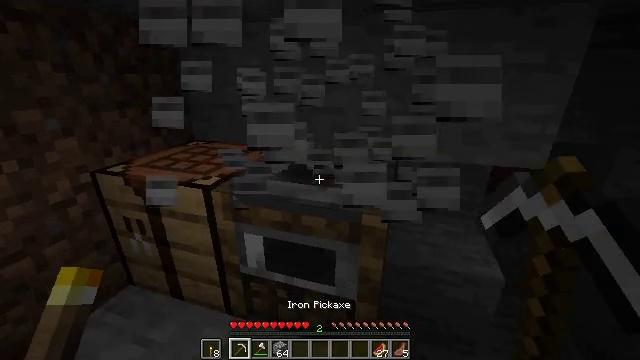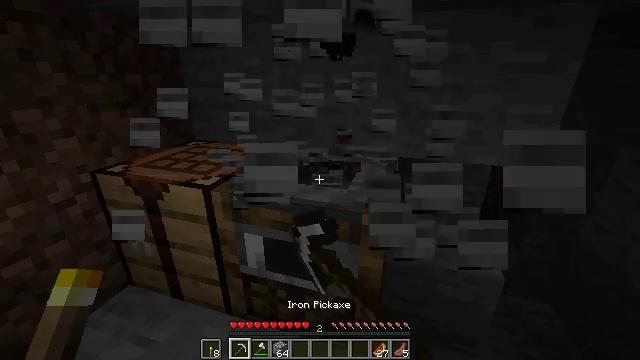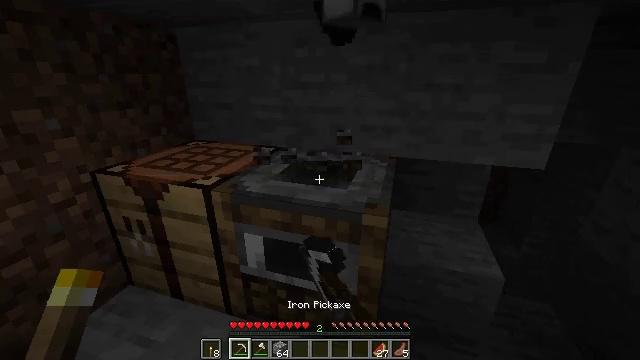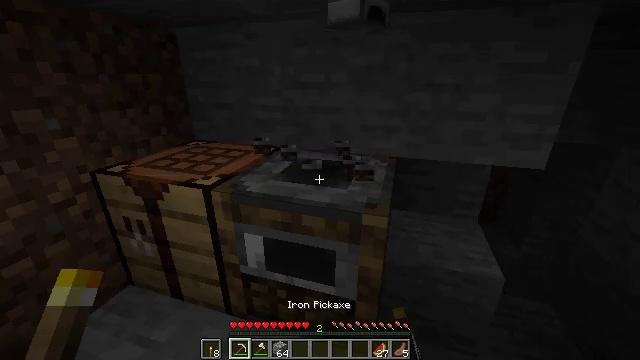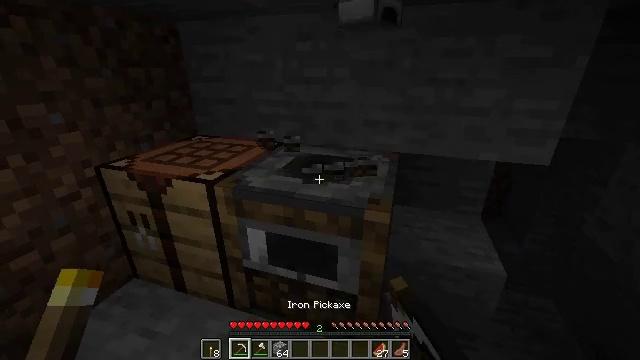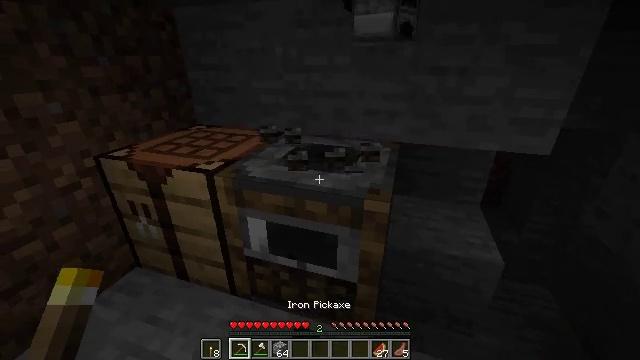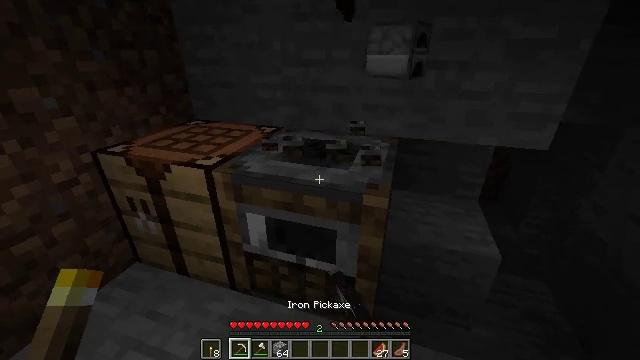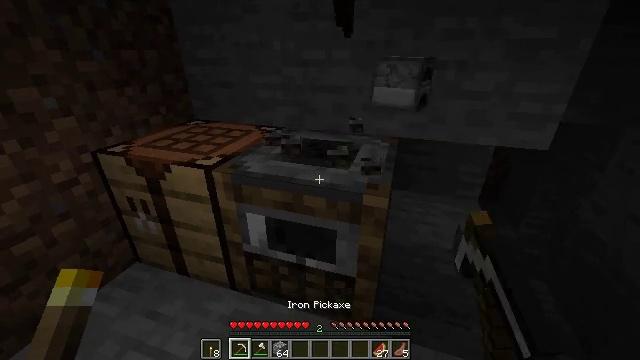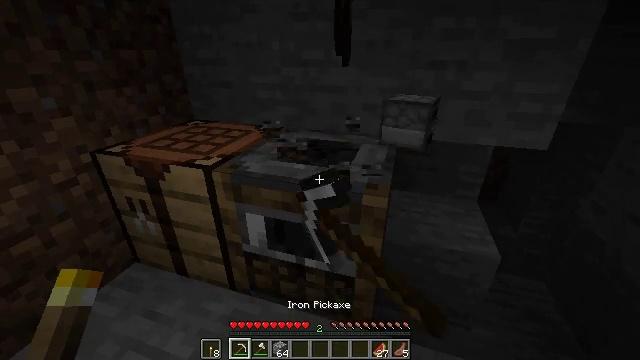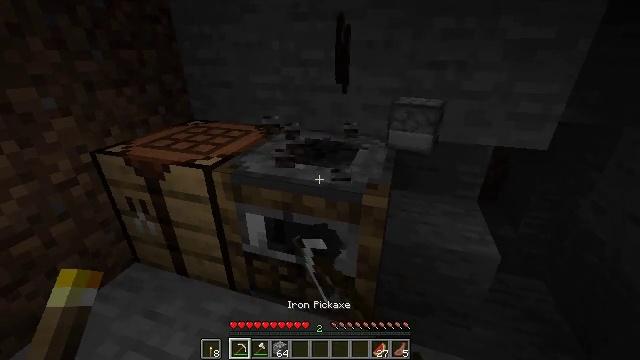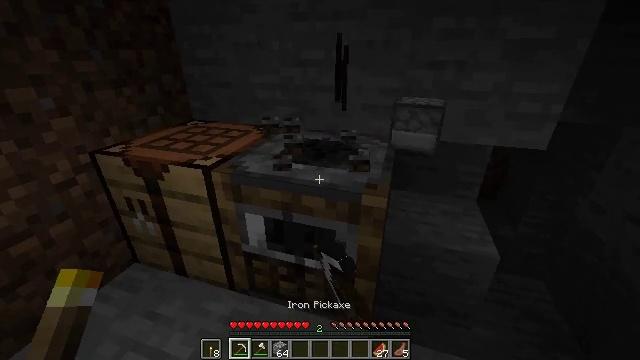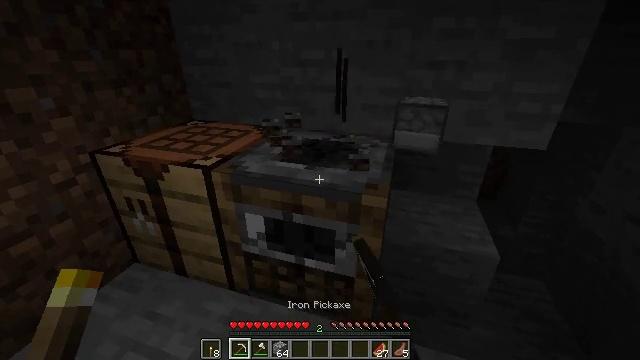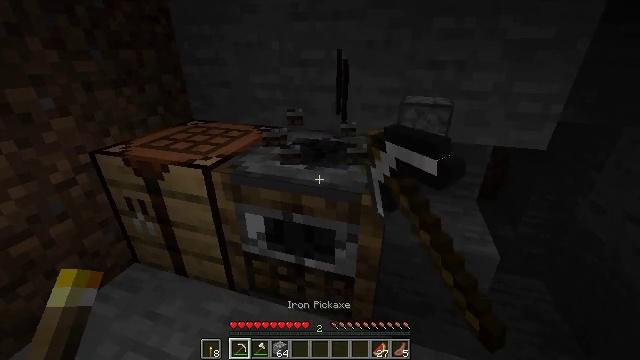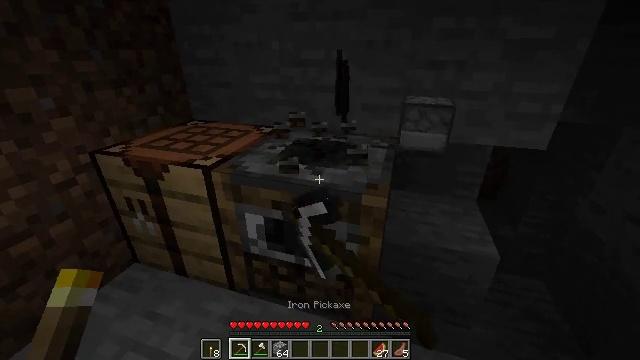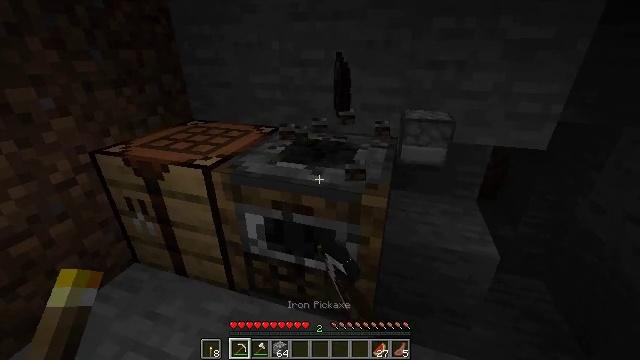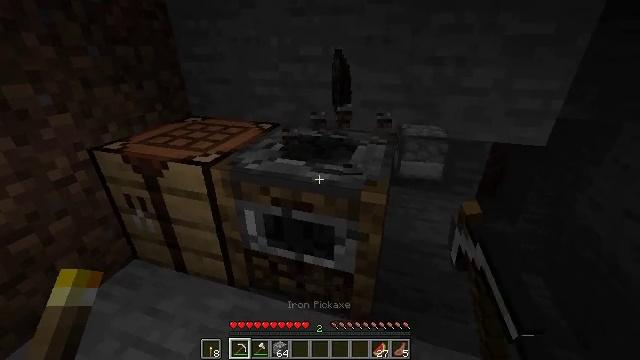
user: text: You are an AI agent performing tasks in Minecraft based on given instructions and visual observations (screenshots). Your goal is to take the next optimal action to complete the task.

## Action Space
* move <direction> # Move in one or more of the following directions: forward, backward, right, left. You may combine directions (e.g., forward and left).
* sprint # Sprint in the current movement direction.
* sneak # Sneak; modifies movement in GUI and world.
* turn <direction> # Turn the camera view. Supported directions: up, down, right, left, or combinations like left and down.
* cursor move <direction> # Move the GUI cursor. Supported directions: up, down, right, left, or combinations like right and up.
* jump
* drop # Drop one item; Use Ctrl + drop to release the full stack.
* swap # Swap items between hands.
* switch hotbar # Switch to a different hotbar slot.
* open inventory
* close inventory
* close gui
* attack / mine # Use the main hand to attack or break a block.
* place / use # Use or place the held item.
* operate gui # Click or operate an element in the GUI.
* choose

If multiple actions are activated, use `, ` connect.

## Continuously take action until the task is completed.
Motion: motion action
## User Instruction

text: Reclaim the smoker from the setup.
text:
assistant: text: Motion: attack / mine
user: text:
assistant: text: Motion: attack / mine
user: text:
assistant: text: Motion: attack / mine
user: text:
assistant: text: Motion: turn down, attack / mine
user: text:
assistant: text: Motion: turn down, attack / mine
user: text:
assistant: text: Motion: turn down, attack / mine
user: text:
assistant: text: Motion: attack / mine
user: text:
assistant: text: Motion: attack / mine
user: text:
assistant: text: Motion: attack / mine
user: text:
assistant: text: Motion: attack / mine
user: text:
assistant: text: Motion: attack / mine
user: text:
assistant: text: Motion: attack / mine
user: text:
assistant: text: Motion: attack / mine
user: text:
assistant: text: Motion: attack / mine
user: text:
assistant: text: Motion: attack / mine
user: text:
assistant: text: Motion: turn right and down, attack / mine
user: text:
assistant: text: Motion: attack / mine
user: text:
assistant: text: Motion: attack / mine
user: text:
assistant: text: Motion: attack / mine
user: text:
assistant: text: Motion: attack / mine
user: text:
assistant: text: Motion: turn down, attack / mine
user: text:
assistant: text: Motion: move forward, attack / mine
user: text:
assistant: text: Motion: move forward, attack / mine
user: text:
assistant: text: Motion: move forward, turn right and down, attack / mine
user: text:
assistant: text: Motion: attack / mine